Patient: sex M, age 72
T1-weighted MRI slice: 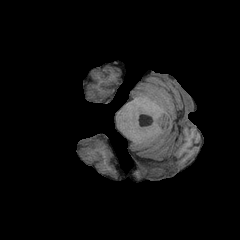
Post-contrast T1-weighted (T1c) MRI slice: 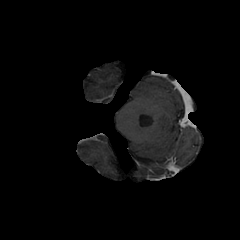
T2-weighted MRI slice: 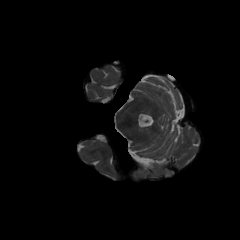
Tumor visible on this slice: no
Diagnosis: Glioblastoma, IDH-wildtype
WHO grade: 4